Question: I am trying to center the tabs in a JavaFX 'TabPane' but seem to be unable to achieve the desired result.
Using the CSS reference I am able to target various pieces of the sub-structure of the 'TabPane' control but no matter what I try I am unable to centre the tabs horizontally within the header.
The CSS I have so far is below:
'''
.tab-pane > .tab-header-area > .headers-region {
-fx-border-color: red;
-fx-border-width: 3;
-fx-alignment: CENTER;
}
.tab-pane > .tab-header-area > .tab-header-background {
-fx-border-color: blue;
-fx-border-width: 3;
}
'''
Which gives the following result:

As you can see, the coloured borders show I am correctly selecting the sub-structure of the 'TabPane' but the '-fx-alignment' property appears to have no effect.
Is it possible to centre the tabs horizontally within the header using CSS and if so which property do I need to set and which part of the sub-structure do I need to target?
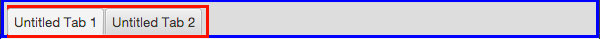
Answer: Well this not a neat solution, it is more a workaround. Since the sub structure of tabpane consist of stackpanes, these stackpanes align to center by default. But tabs are not aligned to center, which implies there is custom laying out in the skin code. The right solution can be found after reading the tabpane skinning code.
'''
Platform.runLater(new Runnable() {
@Override
public void run() {
final StackPane region = (StackPane) tabPane.lookup(".headers-region");
final StackPane regionTop = (StackPane) tabPane.lookup(".tab-pane:top *.tab-header-area");
regionTop.widthProperty().addListener(new ChangeListener<Number>() {
@Override
public void changed(ObservableValue<? extends Number> arg0, Number arg1, Number arg2) {
Insets in = regionTop.getPadding();
regionTop.setPadding(new Insets(
in.getTop(),
in.getRight(),
in.getBottom(),
arg2.doubleValue() / 2 - region.getWidth() / 2));
}
});
// force re-layout so the tabs aligned to center at initial state
stage.setWidth(stage.getWidth() + 1);
}
});
'''